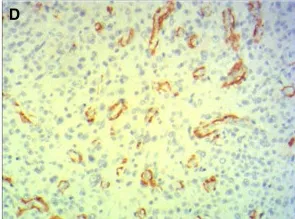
Immunohistochemical results. Smooth muscle actin in all tumor cells (positive in reactive vessels) (original magnification x 200).
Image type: pathology (immunostaining)